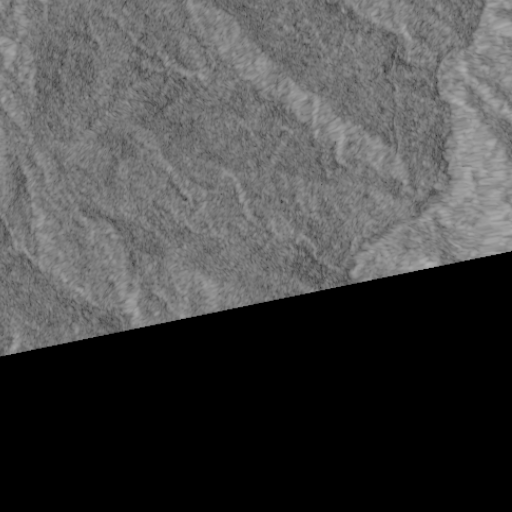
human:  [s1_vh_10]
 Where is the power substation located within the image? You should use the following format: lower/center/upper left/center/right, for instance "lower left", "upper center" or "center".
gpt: The power substation is located in the lower left of the image.
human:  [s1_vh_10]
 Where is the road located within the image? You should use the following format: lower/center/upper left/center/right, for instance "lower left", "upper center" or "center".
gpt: There is no road in the image.

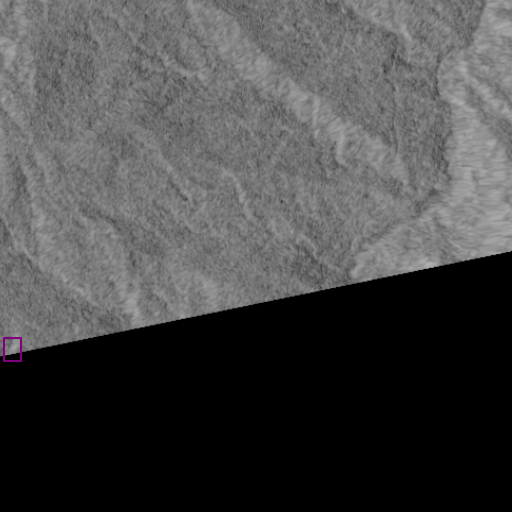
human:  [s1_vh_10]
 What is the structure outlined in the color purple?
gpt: The structure outlined in purple is a power substation.
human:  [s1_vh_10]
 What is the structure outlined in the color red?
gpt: There is no red outline.